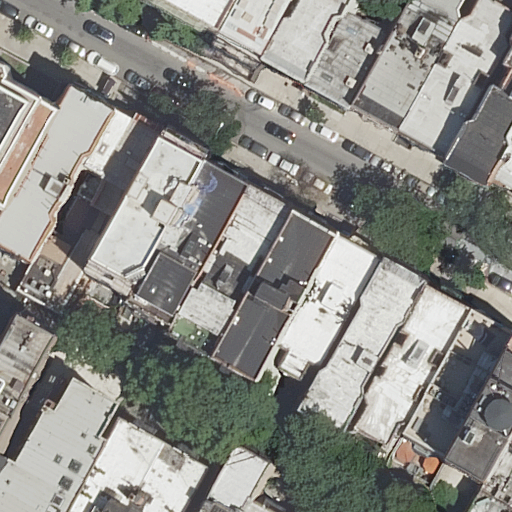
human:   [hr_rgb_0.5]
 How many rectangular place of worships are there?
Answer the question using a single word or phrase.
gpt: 1

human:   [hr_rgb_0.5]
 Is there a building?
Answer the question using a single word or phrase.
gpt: yes

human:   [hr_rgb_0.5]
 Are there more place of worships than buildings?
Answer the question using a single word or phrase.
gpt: no

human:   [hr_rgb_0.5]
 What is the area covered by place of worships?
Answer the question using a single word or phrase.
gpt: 52m2

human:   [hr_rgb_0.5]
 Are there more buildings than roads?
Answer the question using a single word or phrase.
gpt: yes

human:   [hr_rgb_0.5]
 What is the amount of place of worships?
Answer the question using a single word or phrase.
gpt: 1

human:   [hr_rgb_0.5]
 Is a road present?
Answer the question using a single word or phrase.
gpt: yes

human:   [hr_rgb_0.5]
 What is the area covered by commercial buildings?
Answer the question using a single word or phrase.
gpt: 0m2

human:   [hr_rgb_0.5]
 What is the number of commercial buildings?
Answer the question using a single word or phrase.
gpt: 0

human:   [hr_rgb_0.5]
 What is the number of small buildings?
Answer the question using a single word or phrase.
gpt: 7

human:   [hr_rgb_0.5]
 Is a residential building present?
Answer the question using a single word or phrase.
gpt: yes

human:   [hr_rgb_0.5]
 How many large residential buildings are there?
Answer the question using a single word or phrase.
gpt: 2

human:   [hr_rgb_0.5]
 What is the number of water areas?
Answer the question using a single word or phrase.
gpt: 0

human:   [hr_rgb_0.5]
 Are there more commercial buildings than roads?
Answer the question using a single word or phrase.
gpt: no

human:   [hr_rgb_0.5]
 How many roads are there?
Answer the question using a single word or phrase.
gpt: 1

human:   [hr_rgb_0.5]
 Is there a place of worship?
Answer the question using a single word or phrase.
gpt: yes

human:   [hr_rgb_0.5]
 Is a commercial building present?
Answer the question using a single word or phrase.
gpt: no

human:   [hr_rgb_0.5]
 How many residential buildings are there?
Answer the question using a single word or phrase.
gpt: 29

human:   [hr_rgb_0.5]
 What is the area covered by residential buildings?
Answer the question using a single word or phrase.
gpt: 8191m2

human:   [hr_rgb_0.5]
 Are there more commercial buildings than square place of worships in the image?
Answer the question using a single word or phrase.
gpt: no

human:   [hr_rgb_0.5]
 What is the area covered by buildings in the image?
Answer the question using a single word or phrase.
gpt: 8191m2

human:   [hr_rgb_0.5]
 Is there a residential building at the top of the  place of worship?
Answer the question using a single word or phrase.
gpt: yes

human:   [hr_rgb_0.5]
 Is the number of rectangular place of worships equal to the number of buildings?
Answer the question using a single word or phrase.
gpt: no

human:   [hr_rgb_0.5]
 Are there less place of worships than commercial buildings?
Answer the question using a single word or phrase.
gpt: no

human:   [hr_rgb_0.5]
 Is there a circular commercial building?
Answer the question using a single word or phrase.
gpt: no

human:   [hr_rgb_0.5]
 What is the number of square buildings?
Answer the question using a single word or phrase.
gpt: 0

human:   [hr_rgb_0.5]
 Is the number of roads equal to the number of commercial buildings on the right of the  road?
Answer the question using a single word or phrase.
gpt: no

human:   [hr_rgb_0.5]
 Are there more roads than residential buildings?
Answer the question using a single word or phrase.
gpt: no

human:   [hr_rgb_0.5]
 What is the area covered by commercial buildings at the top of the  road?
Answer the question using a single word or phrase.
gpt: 0m2

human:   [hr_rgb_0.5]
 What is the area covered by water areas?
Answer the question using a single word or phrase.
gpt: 0m2

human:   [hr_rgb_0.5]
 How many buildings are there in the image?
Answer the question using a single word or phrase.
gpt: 29

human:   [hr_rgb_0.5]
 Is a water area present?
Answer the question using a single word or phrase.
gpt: no

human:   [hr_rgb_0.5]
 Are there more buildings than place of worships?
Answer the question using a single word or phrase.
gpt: yes

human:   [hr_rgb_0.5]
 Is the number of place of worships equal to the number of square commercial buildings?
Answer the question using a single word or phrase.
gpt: no

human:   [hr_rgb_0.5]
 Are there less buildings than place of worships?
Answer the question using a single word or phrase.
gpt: no

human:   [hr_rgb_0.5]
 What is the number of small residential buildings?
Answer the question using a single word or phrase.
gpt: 7

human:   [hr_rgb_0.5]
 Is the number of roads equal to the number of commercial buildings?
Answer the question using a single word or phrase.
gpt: no

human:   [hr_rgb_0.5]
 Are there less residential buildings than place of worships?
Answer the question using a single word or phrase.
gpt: no

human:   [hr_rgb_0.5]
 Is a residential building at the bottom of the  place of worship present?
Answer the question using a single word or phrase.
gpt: yes

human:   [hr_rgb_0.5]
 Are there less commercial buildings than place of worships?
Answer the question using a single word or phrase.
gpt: yes

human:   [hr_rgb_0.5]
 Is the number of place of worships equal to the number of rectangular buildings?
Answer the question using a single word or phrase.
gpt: no

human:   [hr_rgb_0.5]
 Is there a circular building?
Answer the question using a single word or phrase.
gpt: no

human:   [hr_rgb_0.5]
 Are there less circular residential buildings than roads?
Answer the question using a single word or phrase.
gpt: yes

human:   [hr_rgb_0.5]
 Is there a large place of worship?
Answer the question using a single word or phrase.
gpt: no

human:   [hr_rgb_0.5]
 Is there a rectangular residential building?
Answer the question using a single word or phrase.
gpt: yes

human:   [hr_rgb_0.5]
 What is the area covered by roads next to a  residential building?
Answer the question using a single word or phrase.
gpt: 0m2

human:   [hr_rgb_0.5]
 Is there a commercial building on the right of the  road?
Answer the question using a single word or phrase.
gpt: no

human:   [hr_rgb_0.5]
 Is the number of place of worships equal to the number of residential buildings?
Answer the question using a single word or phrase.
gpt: no

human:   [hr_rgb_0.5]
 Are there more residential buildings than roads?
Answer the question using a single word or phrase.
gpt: yes

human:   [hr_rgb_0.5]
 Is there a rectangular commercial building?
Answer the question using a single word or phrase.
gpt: no

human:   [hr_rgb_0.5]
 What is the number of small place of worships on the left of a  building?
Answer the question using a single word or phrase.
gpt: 1

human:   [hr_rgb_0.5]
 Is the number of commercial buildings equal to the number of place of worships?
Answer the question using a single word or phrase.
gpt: no

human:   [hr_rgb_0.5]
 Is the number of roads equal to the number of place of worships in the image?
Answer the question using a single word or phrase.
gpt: yes

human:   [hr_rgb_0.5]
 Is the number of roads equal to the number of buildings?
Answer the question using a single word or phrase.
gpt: no

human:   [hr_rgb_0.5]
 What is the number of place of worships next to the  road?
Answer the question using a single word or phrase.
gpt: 1

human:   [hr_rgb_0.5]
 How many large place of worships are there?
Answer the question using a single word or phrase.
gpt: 0

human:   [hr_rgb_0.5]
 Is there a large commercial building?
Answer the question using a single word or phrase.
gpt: no

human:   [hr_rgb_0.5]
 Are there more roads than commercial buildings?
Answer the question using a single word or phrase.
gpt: yes

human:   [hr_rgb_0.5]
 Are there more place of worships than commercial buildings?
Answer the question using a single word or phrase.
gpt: yes

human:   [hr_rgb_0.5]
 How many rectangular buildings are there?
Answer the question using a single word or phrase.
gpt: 15

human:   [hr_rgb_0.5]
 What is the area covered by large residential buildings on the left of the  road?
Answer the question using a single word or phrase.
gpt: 2254m2

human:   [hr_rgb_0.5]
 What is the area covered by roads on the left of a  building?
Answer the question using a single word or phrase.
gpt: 0m2

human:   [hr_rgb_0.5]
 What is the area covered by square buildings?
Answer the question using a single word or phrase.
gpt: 0m2

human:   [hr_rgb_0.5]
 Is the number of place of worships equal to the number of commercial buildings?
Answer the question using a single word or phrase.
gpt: no